Question: As in the following image .
How do I delete a file title bar and the menu bar of the file swf in AS3?
Without making the Full-screen for the swf file ?

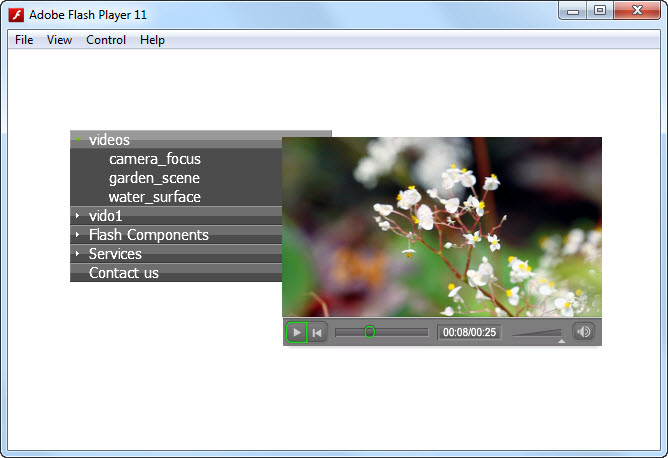
Answer: SWFs do not have title bars or menus in them. What you are looking at is the window of the <URL>.
You can use AIR (desktop application) with 'systemChrome=none': <URL>